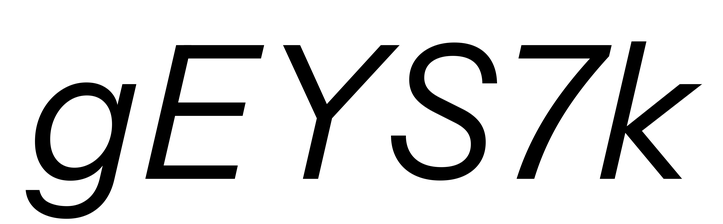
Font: InstrumentSans-Italic_Italic